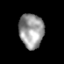
Tissue: prostate
Cell type: T cells
Senescence score: 0.3569
Nuclear area (px): 824
Mean DAPI intensity: 153.908